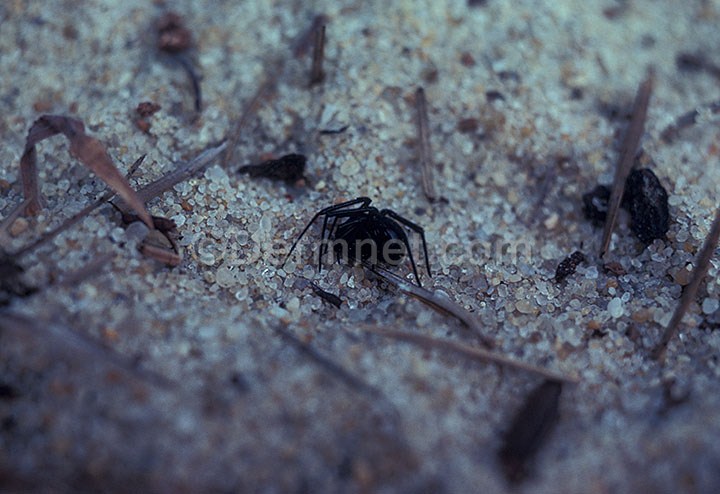
Disease: Scabies Lyme Disease and other Infestations and Bites